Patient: sex F, age 65
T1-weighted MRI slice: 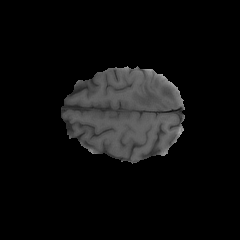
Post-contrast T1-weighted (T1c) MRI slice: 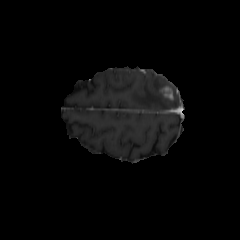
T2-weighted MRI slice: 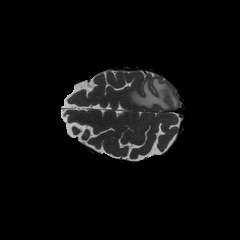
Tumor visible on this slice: yes
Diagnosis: Glioblastoma, IDH-wildtype
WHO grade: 4